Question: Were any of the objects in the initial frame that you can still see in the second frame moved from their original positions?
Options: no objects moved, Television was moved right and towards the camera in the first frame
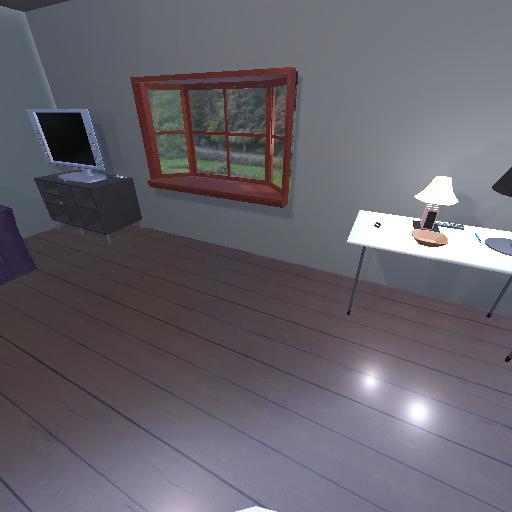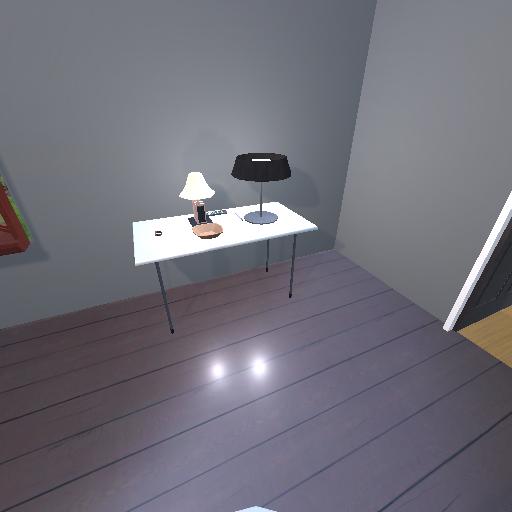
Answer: no objects moved